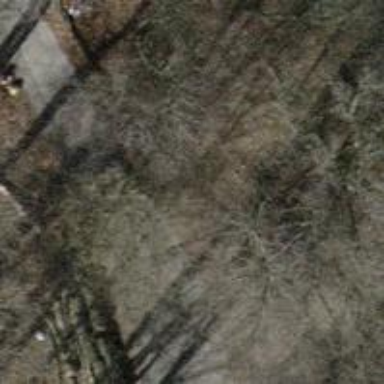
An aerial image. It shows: Pipeline marker.